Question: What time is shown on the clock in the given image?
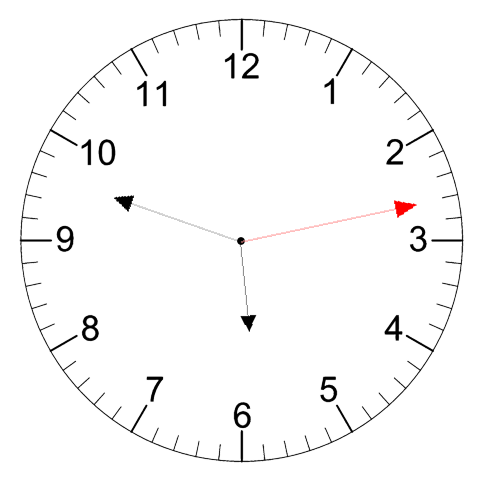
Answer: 05:48:13